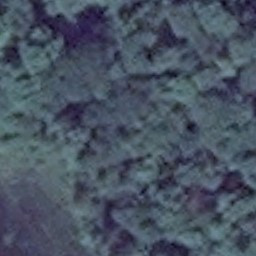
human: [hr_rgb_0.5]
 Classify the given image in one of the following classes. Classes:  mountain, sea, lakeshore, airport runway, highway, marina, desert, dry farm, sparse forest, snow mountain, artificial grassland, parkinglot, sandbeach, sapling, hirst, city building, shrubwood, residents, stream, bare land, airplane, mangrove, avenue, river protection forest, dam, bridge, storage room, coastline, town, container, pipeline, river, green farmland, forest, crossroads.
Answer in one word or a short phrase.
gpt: forest